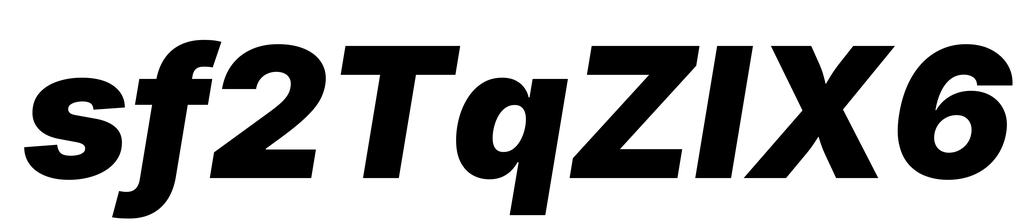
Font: Inter-Italic_Black_Italic